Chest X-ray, PA view. Patient: 61 years old, sex M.
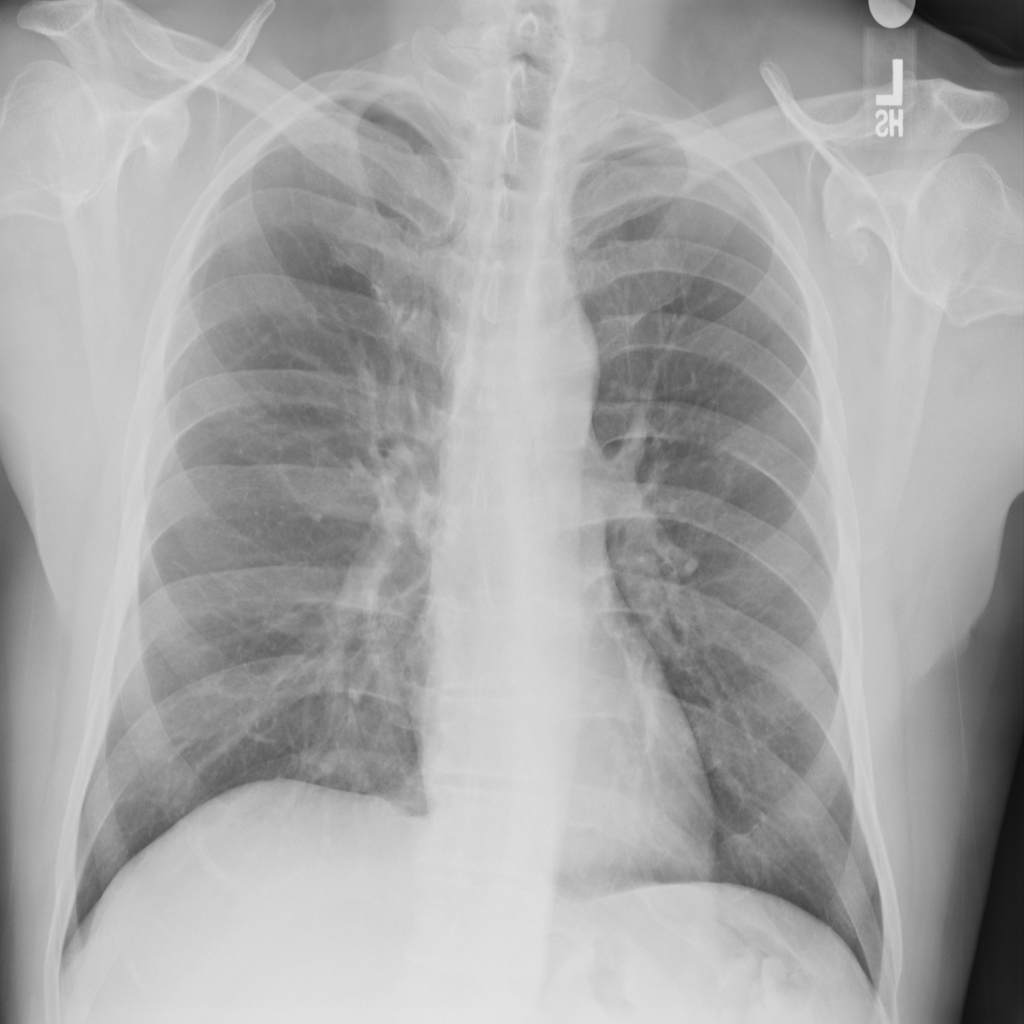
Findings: No Finding